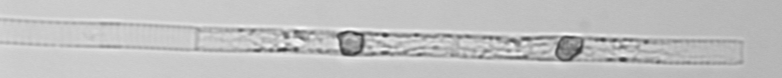
Label: Dactyliosolen_blavyanus